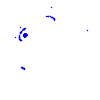
Particle: kaon